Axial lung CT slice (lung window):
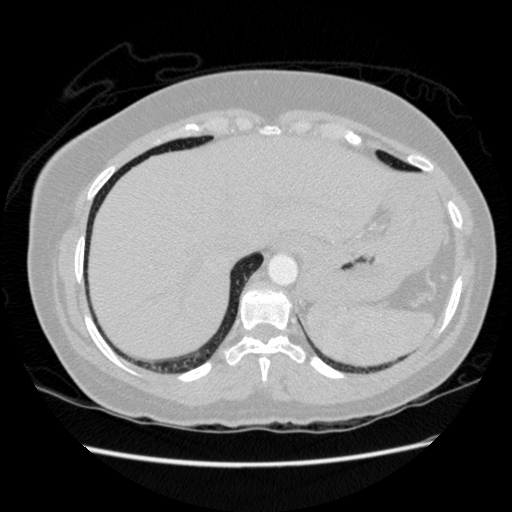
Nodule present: no